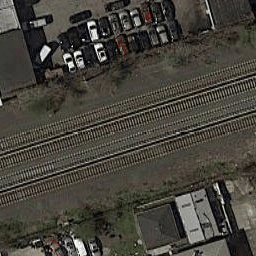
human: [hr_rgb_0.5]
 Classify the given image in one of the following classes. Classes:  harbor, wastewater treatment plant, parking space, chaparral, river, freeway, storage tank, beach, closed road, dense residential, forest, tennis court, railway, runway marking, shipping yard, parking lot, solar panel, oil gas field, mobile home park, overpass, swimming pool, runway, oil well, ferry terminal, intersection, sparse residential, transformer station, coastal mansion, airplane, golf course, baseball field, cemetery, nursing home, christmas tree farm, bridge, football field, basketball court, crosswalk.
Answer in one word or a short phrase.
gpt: railway